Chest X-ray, PA view. Patient: 66 years old, sex M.
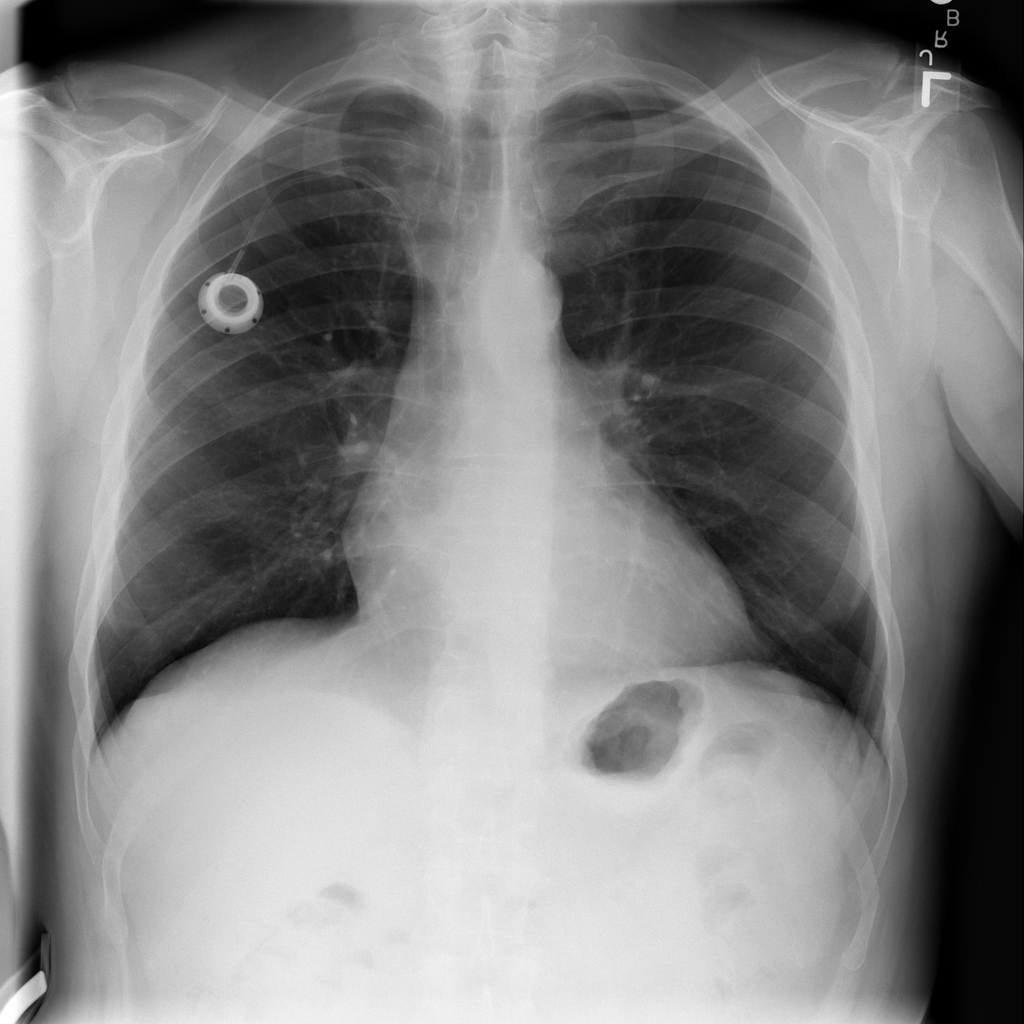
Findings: No Finding